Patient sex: M
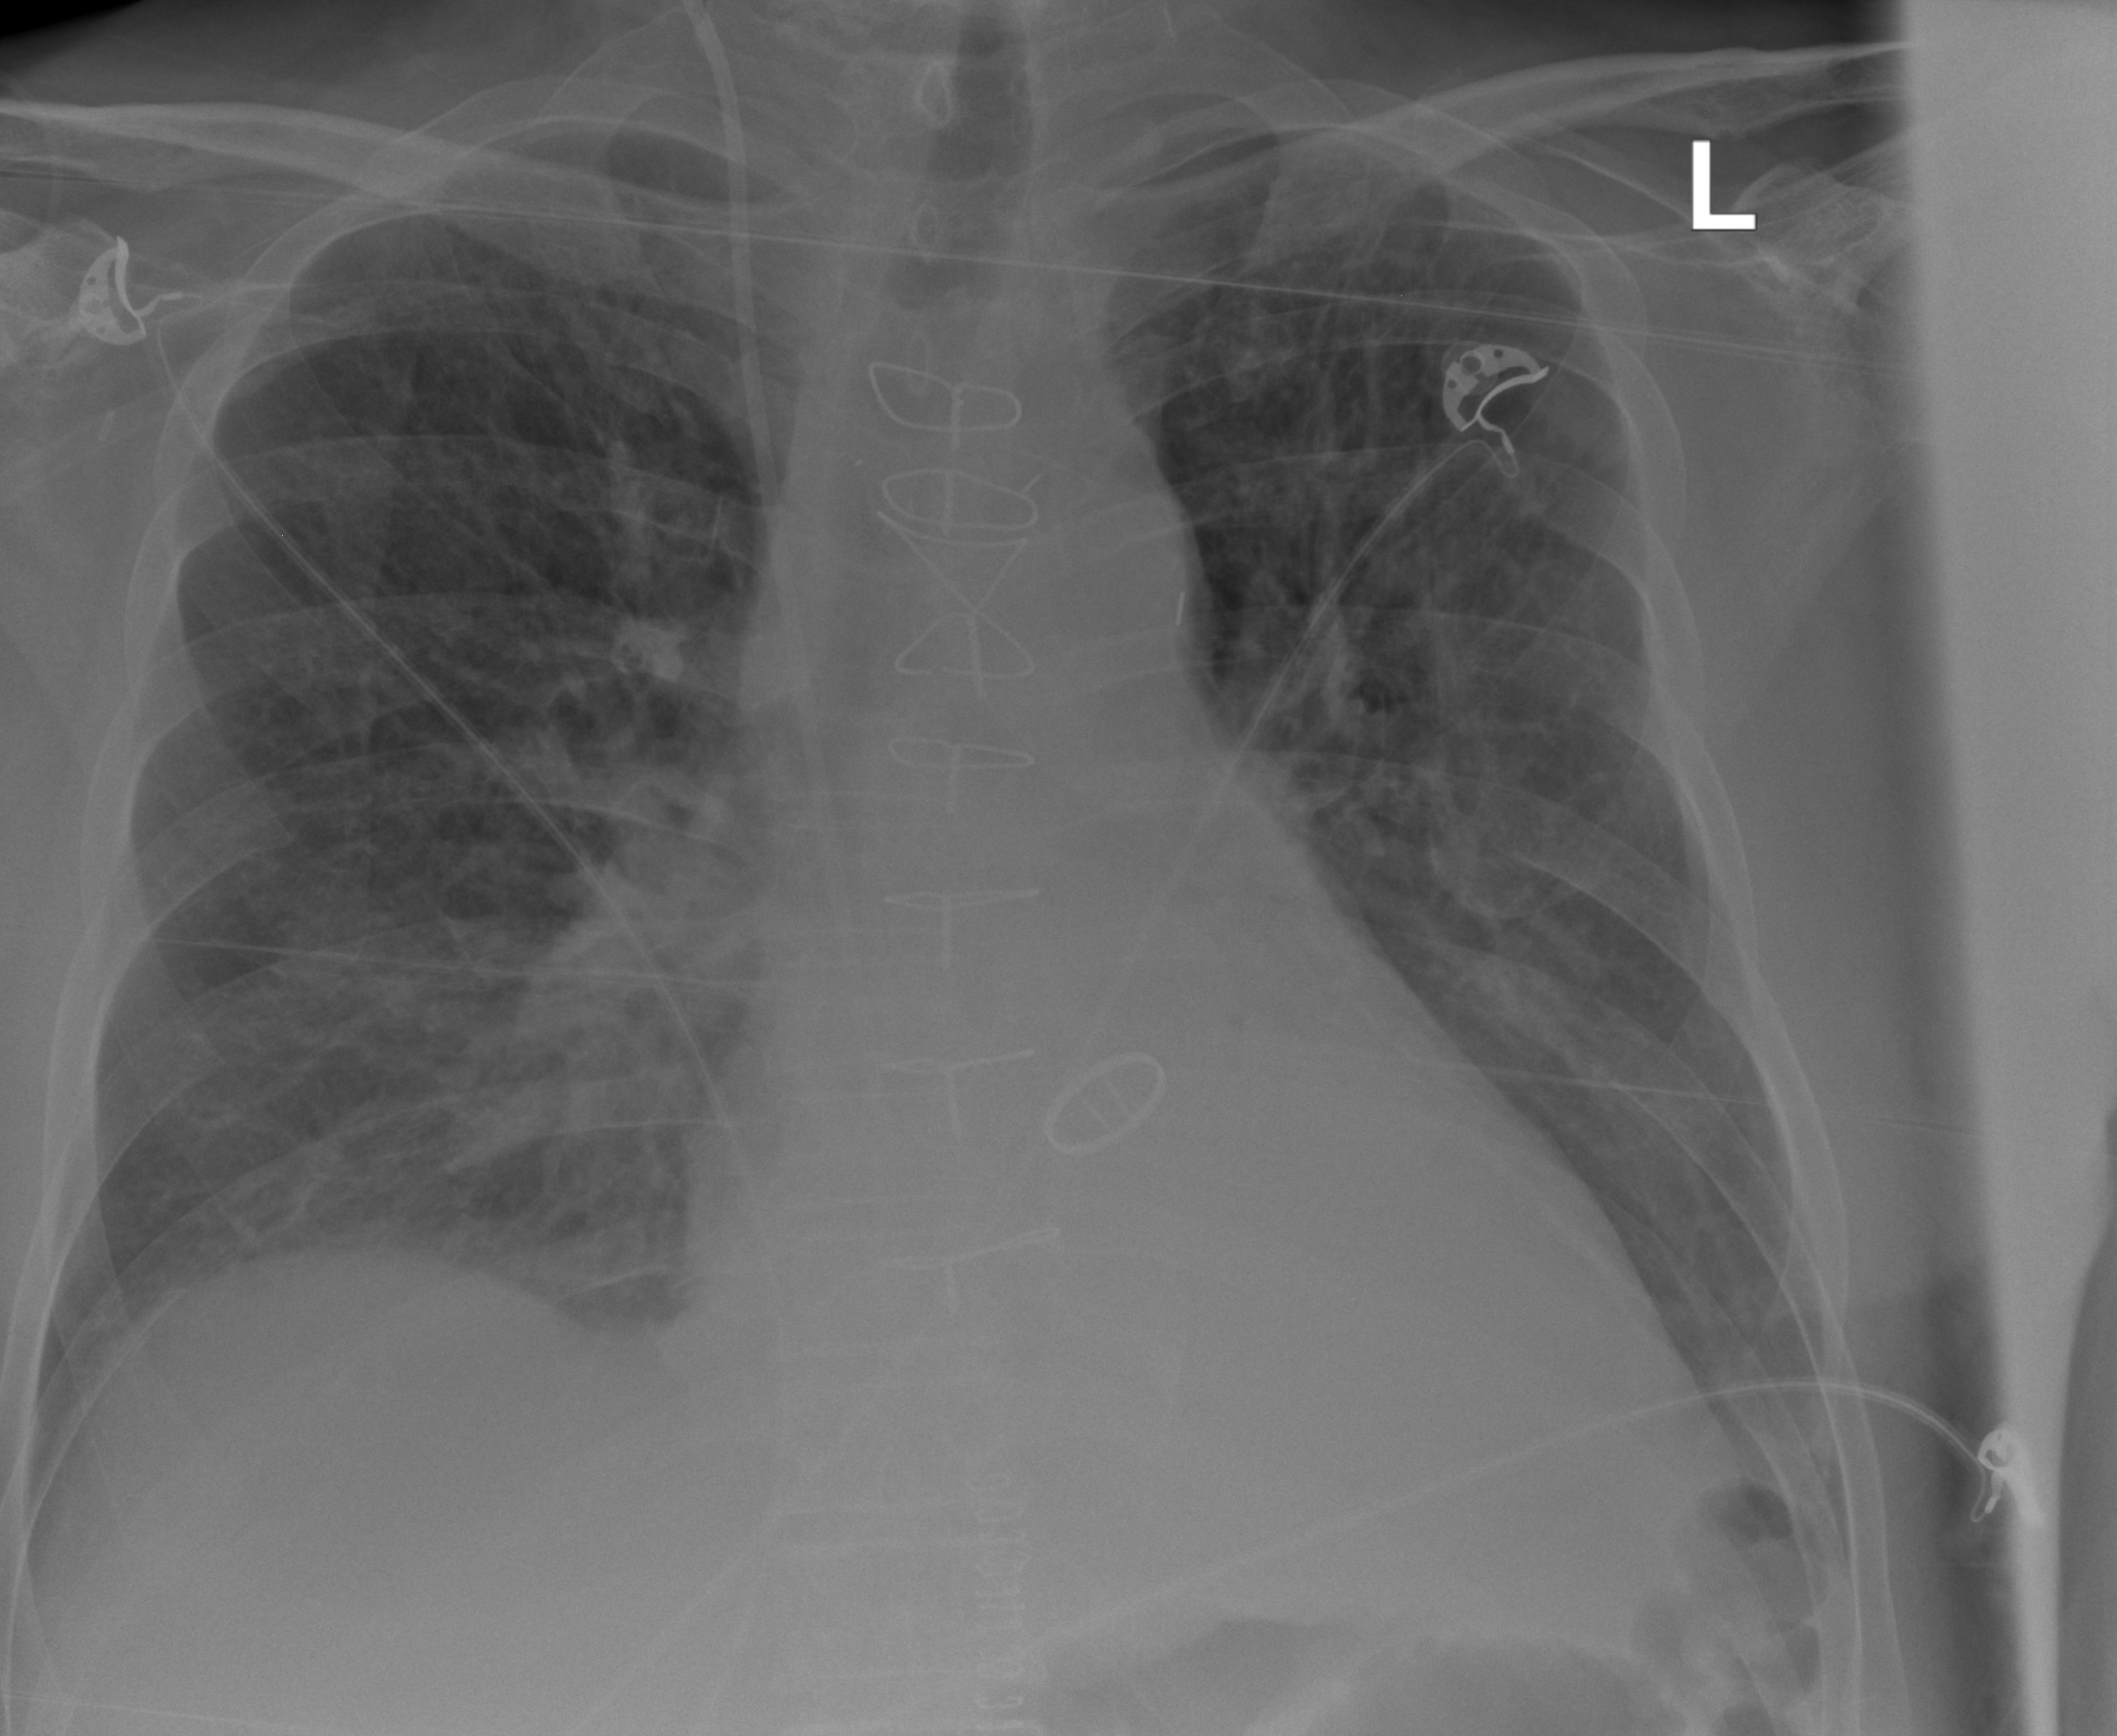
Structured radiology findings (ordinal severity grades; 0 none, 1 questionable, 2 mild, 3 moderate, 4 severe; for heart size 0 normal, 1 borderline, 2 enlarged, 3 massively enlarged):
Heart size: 2
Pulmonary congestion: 2
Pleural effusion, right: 1
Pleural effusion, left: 1
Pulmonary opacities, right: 2
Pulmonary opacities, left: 2
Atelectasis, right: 2
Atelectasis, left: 2